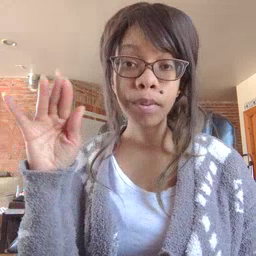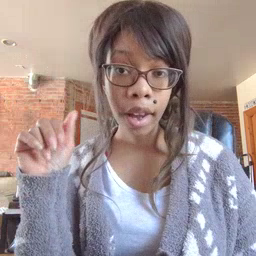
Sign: bye